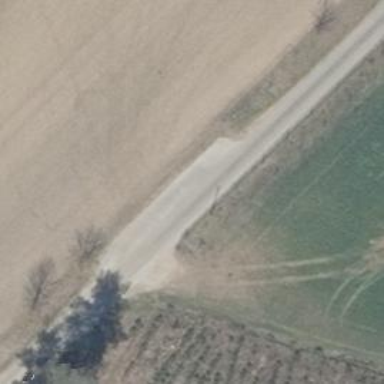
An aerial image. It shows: Passing place on the road.